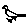
Label: bird